Question: I'm trying to create migration and I run: update-database
And I get this error:
> Format of the initialization string does not conform to specification starting at index 0.
I'm using .net core 3.1

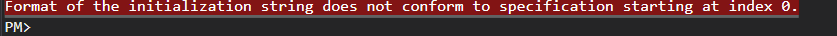
Answer: I reviewed the connection string only in appsettings.json, but as of version 3.0 of .netcore it was necessary to create an AppDbContextFactory class in which I declare the connectionstring, but I declared the connectionstring as "DefaultConnection" and I had to declare in the AppDbContextFactory class the complete connection string property.